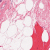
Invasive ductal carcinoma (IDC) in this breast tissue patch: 0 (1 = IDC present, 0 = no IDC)